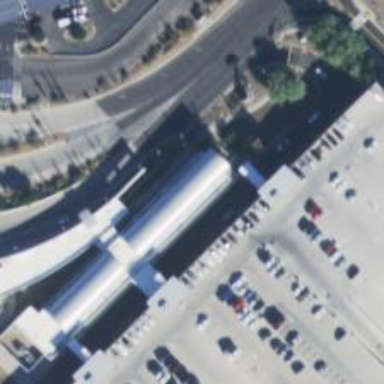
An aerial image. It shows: Car rental facility.